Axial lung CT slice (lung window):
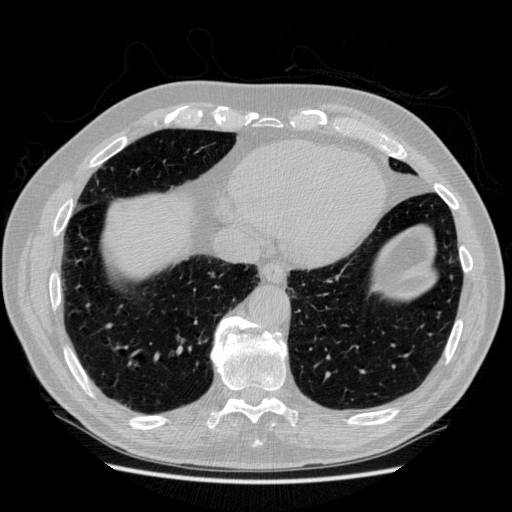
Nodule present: no